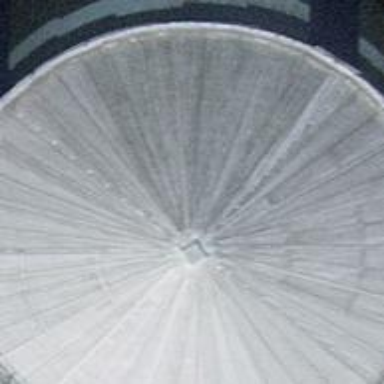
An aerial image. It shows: Industrial building with silo.